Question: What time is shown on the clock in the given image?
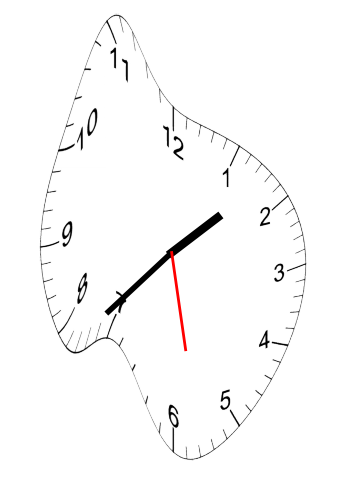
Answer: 01:37:28